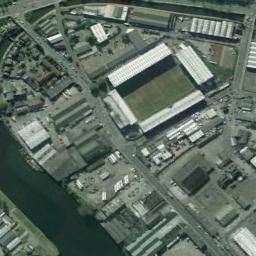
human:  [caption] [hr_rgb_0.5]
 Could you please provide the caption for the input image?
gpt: This rectangular stadium has dense residential areas on one side .

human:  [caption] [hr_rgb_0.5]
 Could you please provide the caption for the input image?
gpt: The stadium is next to some buildings and a river .

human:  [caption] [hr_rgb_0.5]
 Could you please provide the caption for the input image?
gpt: Many buildings of different shapes are beside the stadium .

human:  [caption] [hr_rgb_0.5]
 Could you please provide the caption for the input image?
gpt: The square stadium is built between residential areas, Next to the river .

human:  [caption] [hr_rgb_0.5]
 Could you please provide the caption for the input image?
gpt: There are many buildings and a river beside the stadium .